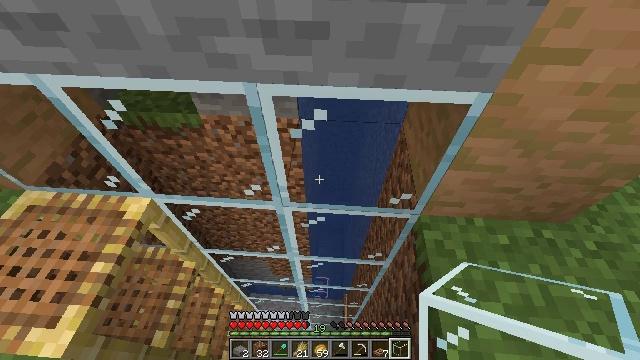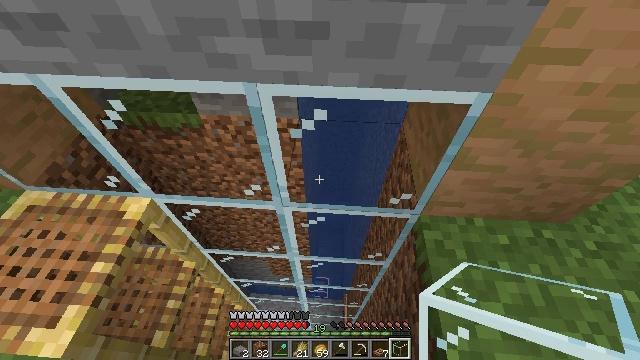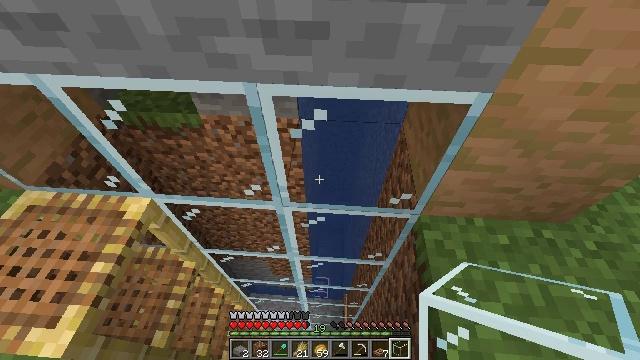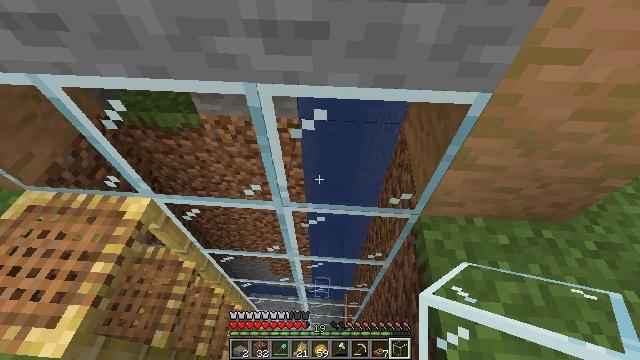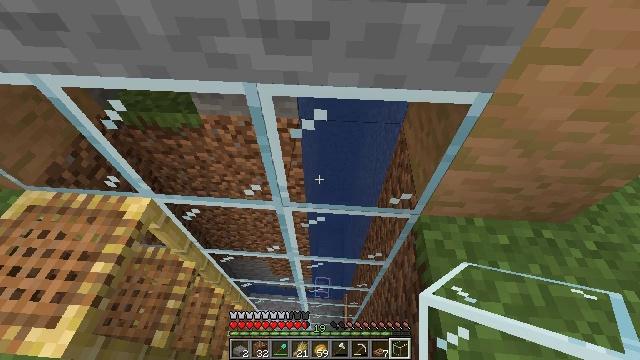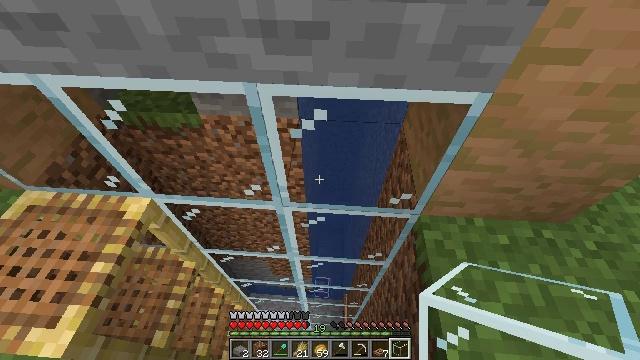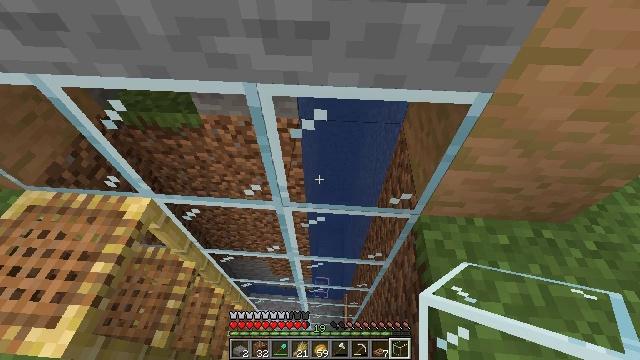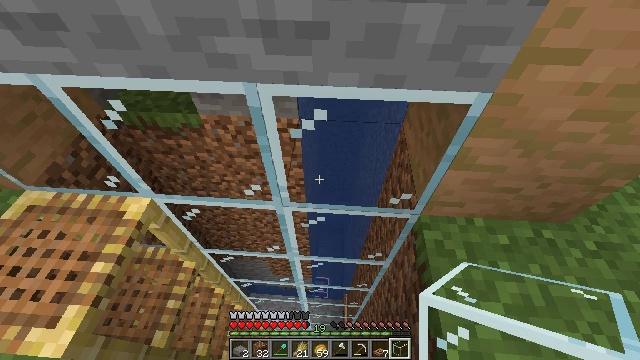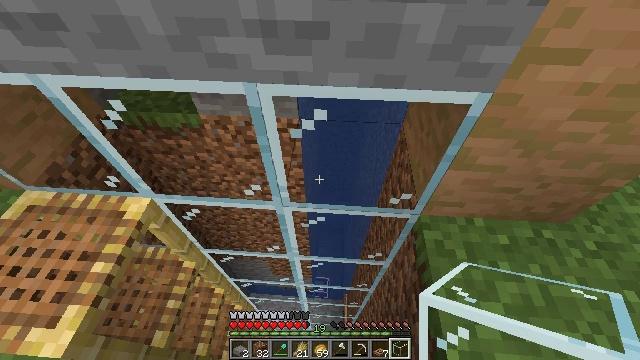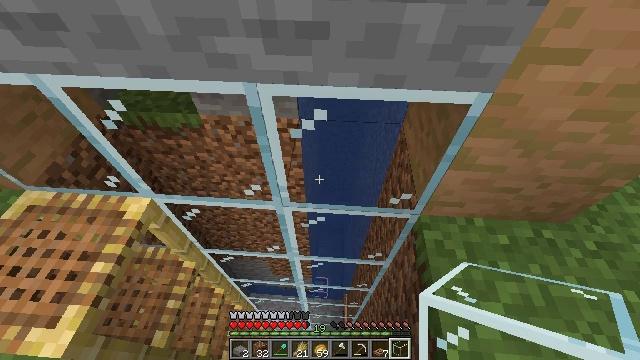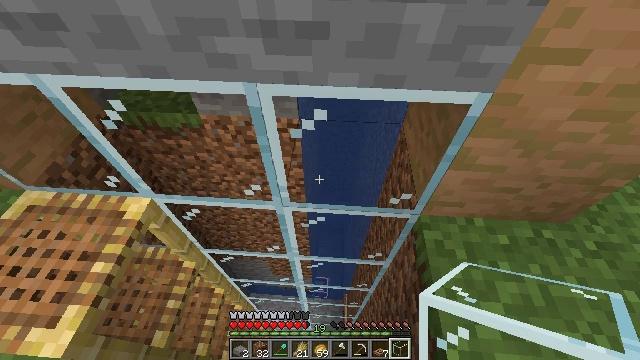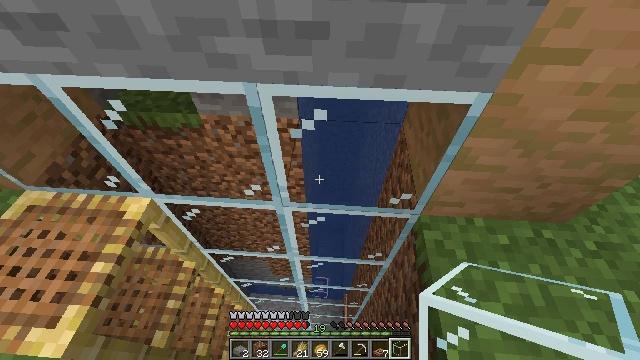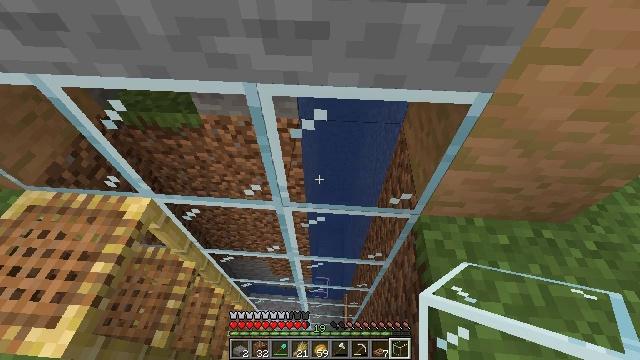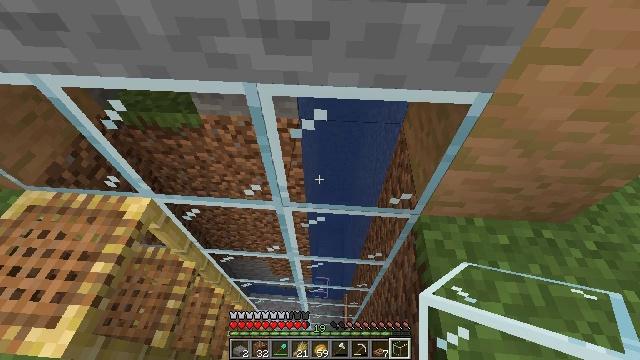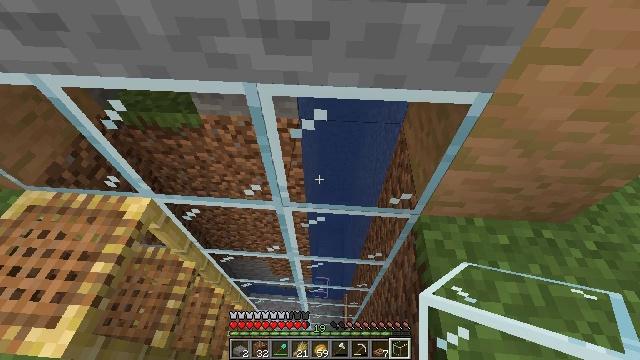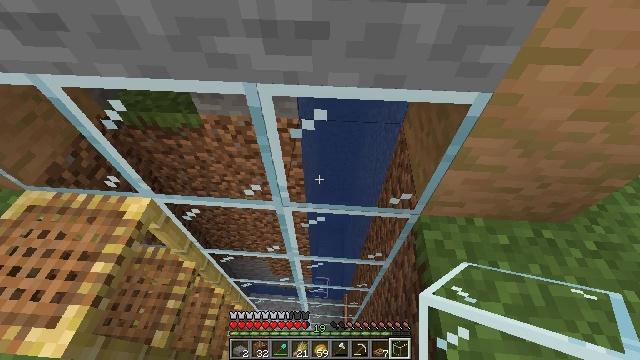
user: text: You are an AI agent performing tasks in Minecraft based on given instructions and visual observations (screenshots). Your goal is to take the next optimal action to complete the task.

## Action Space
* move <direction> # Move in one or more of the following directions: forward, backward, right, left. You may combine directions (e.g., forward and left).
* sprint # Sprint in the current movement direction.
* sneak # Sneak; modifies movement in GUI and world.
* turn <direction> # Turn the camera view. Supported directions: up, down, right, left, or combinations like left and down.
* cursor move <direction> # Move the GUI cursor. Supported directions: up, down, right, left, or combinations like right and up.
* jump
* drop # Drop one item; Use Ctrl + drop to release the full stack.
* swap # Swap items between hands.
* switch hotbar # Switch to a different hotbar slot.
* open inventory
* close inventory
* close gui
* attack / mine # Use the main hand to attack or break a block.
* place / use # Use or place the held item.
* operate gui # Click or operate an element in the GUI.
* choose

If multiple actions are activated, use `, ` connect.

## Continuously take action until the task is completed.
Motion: motion action
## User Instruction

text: Combine sticks and jungle wood planks to craft a jungle sign.
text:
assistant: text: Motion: no_op
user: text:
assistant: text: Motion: no_op
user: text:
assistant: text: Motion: no_op
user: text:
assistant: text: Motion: no_op
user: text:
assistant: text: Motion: no_op
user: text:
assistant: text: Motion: no_op
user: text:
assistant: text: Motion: no_op
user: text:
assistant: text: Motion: no_op
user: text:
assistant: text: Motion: no_op
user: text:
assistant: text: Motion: no_op
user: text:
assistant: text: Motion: no_op
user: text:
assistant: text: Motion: no_op
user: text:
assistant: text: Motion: no_op
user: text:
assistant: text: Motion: no_op
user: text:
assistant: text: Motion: no_op
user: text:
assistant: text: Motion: no_op
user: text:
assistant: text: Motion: no_op
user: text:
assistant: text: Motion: no_op
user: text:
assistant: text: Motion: no_op
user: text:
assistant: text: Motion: no_op
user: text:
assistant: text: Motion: no_op
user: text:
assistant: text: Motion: no_op
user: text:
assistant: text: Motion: no_op
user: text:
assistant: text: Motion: no_op
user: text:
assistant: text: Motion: no_op
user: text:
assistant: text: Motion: no_op
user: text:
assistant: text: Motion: no_op
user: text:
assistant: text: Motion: no_op
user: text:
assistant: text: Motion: no_op
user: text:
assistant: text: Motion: no_op